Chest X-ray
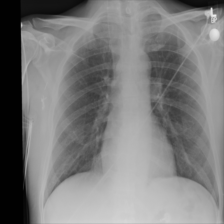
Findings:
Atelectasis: negative
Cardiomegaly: negative
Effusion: negative
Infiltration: negative
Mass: negative
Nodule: negative
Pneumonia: negative
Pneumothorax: negative
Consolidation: negative
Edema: negative
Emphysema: negative
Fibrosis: negative
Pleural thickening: negative
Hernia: negative